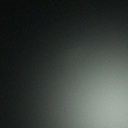
Screen state: off